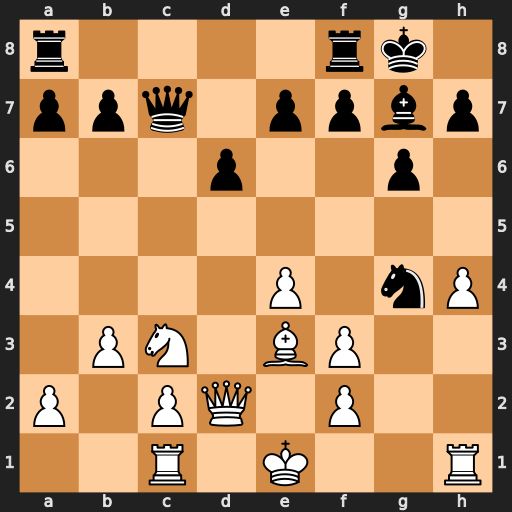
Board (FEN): r4rk1/ppq1ppbp/3p2p1/8/4P1nP/1PN1BP2/P1PQ1P2/2R1K2R
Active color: w
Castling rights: K
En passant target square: -
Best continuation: Nd5 Qd7 fxg4